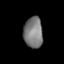
Tissue: lung
Cell type: Fibroblasts
Senescence score: 0.7098
Nuclear area (px): 572
Mean DAPI intensity: 123.301